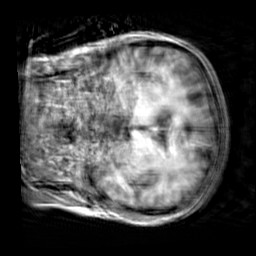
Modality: T1w
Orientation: coronal
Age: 22
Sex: female
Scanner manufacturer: siemens
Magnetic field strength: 3 T
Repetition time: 2.3 s
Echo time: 0.00303 s